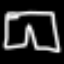
Label: pants